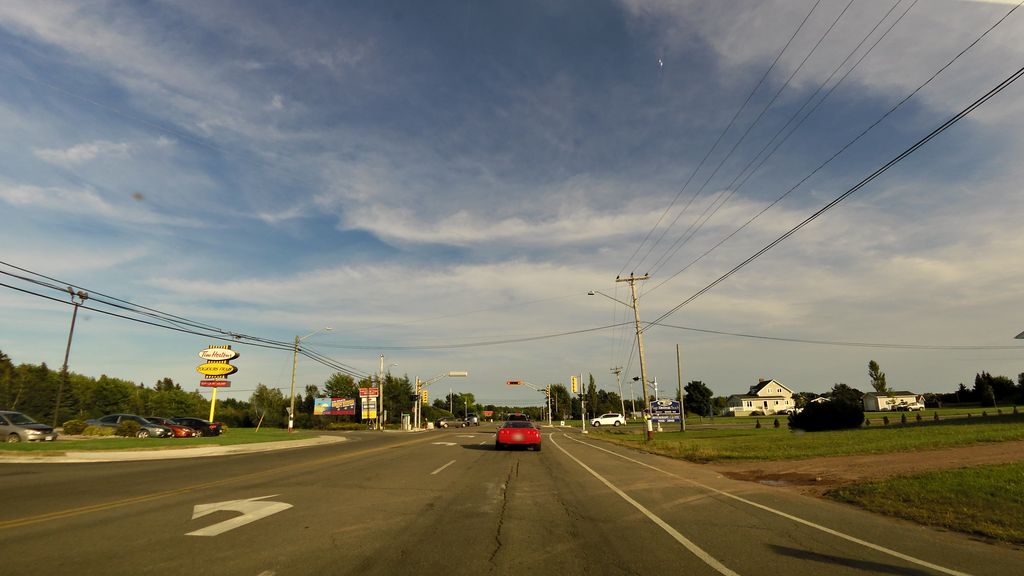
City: charlottetown